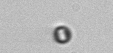
Label: nanoplankton_mix